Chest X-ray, PA view. Patient: 65 years old, sex F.
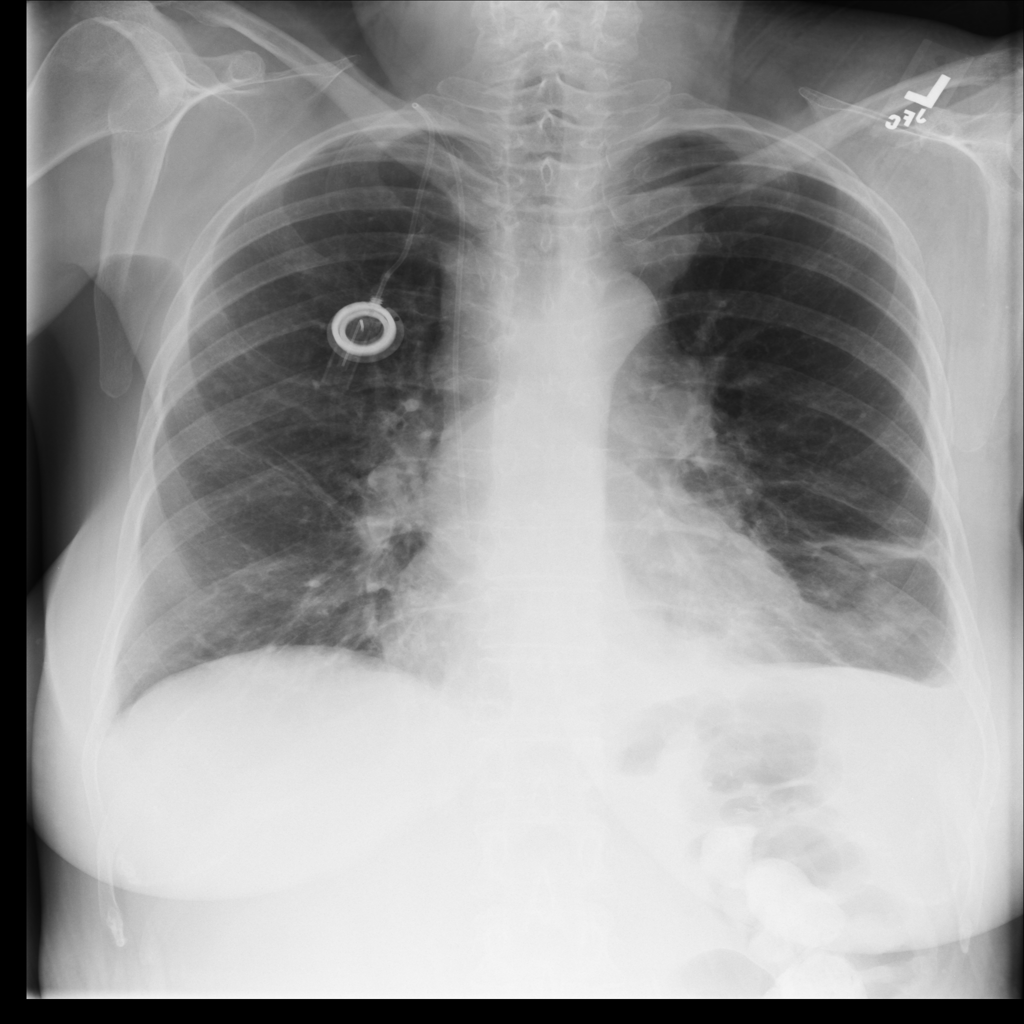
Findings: Effusion